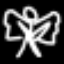
Label: angel